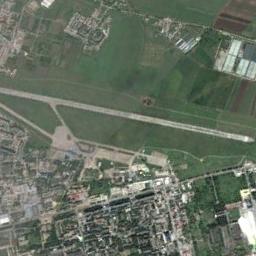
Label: airport